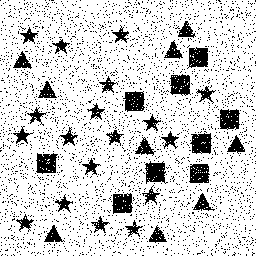
Squares: 9
Triangles: 9
Stars: 18
Total shapes: 36